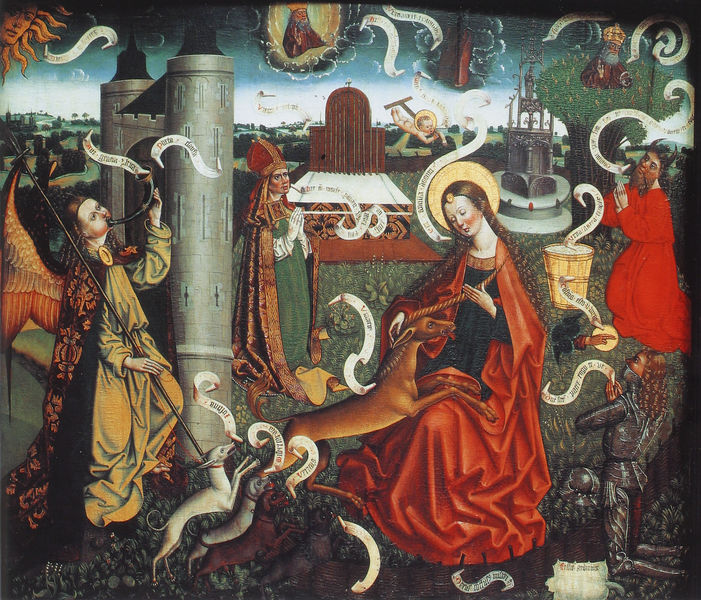
Titel: Mystische Einhornjagd
Künstler: Unbekannter Meister
Standort: Erfurt, St-Severi-Kirche (EU - D - Thüringen)
Schlagwörter: gemälde, gott, himmel, frauen, bunt, grau, gebäude, hunde, rot, horn, sonne, geistlicher, gewand, pflanzen, brunnen, turm, engel, garten, farbe, bischof, burg, knien, beten, gebet, ritter, jagd, rüstung, stadttor, flöte, orgel, mittelalter, mitra, posaune, eimer, maria, anbetung, sakral, einhorn, gehörn, trompete, stifter, schriftband, minne, einhornn